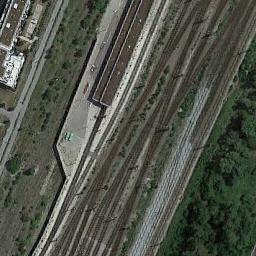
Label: railway